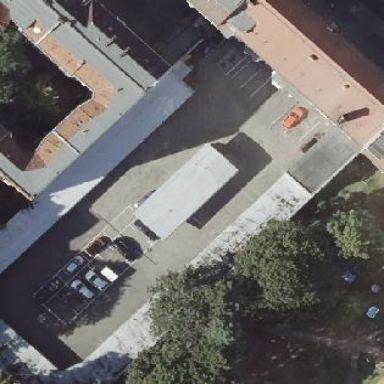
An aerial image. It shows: View of roof of building.